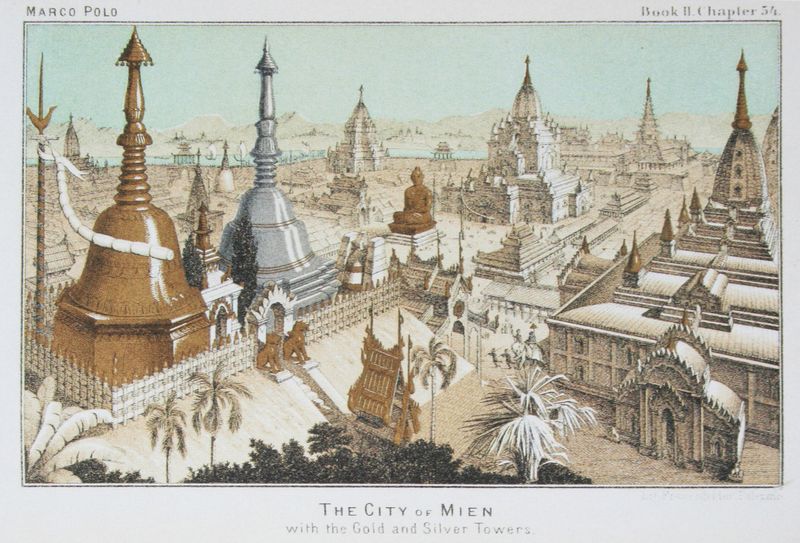
Titel: The City of Mien with the Gold and Silver Tower (Rekonstruktion vor der Zerstörung Pagans 1284)
Künstler: Henry Yule
Standort: Münster
Institution: LWL-Landesmuseum für Kunst und Kulturgeschichte
Schlagwörter: berg, blau, blätter, himmel, weiß, aquarell, bäume, menschen, see, stadt, braun, grau, holz, schwarz, skizze, straße, türkis, zeichnung, anlage, gebäude, hund, weg, zaun, architektur, blass, silber, öl, horizont, wege, figur, gold, pflanzen, reiter, turm, statue, hellblau, schrift, berge, dächer, mauer, grafik, graphik, zäune, platz, figuren, kuppel, palme, bronze, kirchen, stadtansicht, kuppeln, orient, religion, türmchen, türme, palast, asien, druck, stich, illustration, text, koloriert, leinwand, portal, zacken, glocke, löwen, statuen, mauern, palmen, tempel, löwe, speer, postkarte, kupferstich, indien, glocken, tempelanlage, vlau, plamen, polo, hinduismus, buddah, buddha, spinx, pagoden, thailand, city, tepel, stupas, fassadea, mien, palmentürme, marco polo, biddha, the city of mien, silver, book ii, chapter 54, of, palme#